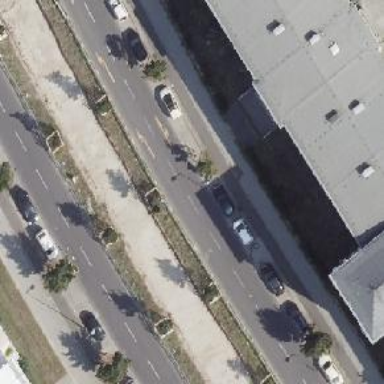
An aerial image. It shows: Secondary road with asphalt surface. It has marked cycle track on the right side and street parking on the right side.